Question: Need help figuring out how to use the LAST function to narrow down my database query to the latest entry with specific filters.
I'm working in MS Access to test the queries.
Question: I am trying to filter my database with a simple query to narrow down my data to only items which match a specific 'WorkOrder' and 'Run'.
'''
SELECT *
FROM DataPoints
WHERE (((DataPoints.[WorkOrder])=[WO2]) AND ((DataPoints.[RunNumber])=6))
'''
The above code works great. Next, I want to obtain only the data from the latest entry. I believe I need to incorporate the 'LAST()' function, but can't figure out how.
Ideas? I would appreciate it. Thanks.
.
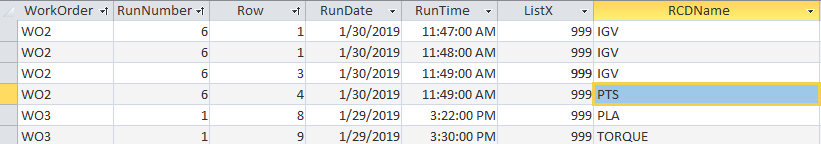
Answer: You could order the results by the date & time fields and select only the top 1, e.g.:
'''
select top 1 t.*
from datapoints t
where t.workorder = [WO2] and t.runnumber = 6
order by t.rundate desc, t.runtime desc
'''